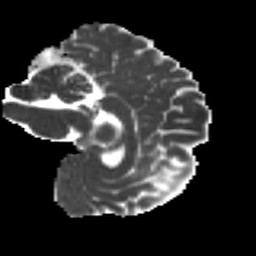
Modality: MD
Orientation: sagittal
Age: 32
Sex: male
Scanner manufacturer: ge
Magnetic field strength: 3 T
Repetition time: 7.8 s
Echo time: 0.0606 s